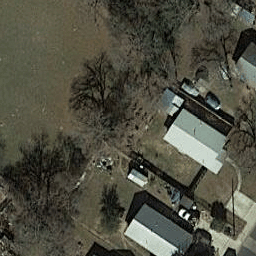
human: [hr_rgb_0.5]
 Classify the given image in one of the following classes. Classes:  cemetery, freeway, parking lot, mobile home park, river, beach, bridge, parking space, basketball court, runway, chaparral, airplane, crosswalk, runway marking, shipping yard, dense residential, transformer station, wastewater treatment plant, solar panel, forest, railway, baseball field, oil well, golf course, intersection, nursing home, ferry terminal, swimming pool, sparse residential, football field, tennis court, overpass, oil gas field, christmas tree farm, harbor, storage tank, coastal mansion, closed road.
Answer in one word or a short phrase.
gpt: sparse residential